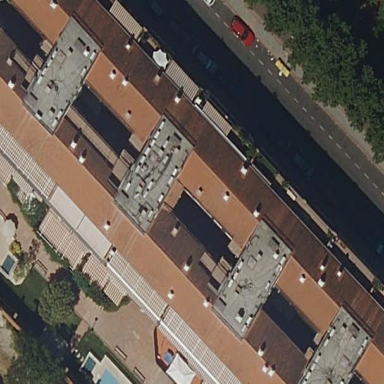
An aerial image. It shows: Image showing building with apartments.